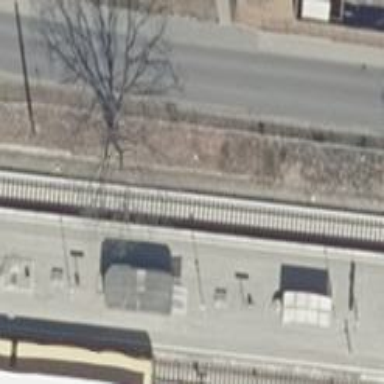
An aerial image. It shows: Light rail electrified siding.